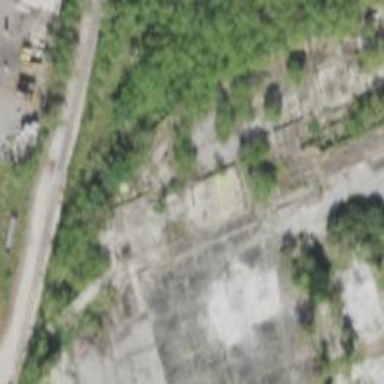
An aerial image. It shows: Abandoned railway spur.